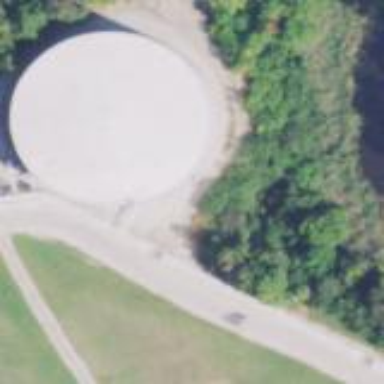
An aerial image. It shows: Storage tank with man-made structure.